Question: Here's the problem: The EJB throws this exception (from the glassfish logs):
'''
SEVERE: Attempting to confirm previously confirmed login using confirmation UUID: b90b33ca-dc69-41c1-9c60-99152810c89b
com.extremelatitudesoftware.els_commons.exceptions.LoginPreviouslyConfirmedException: Attempting to confirm previously confirmed login using confirmation UUID: b90b33ca-dc69-41c1-9c60-99152810c89b
at com.extremelatitudesoftware.security.auth.CredentialsController.checkForPreviousConfirmation(CredentialsController.java:244)
'''
And on the client side of the exception stack (down at the bottom) I see this:
'''
WARNING: StandardWrapperValve[Faces Servlet]: PWC1406: Servlet.service() for servlet Faces Servlet threw exception
java.lang.NullPointerException
at com.extremelatitudesoftware.accesscontrol.registration.RegistrationConfirmationBean.setChallengeQuestion(RegistrationConfirmationBean.java:61)
at com.extremelatitudesoftware.accesscontrol.registration.RegistrationConfirmationBean.fetchChallengeResponse(RegistrationConfirmationBean.java:51)
'''
And of course in the browser I get a generic 500 exception error that says there was a null pointer exception.
I want to have a custom error page that detects the "com.extremelatitudesoftware.els_commons.exceptions.LoginPreviouslyConfirmedException" and say something like "Oops you already confirmed this!"
Can someone point me in the right direction for getting the client/JSF layer to correctly "see" the exception so that this may be done.
I have a method in the EJB layer that checks to see if a user has previously confirmed their login account. If they haven't it processes their request to confirm their new account. If they have say gone back to an old email and said, hmmmmm let's click on that again, the back end will detect that, throw the exception with the intent of it being picked up by the JSF/client layer and the user will be advised that the account is already confirmed.
---
Adding example code:
Method checking for condition and throwing exception if necessary. Note that the majority of the time this won't happen so I want to use this mechanism instead of making unnecessary calls time someone confirms their account.
'''
...
private void checkForPreviousConfirmation(Credentials cr)
throws LoginPreviouslyConfirmedException {
if (!(CredentialsStatusType.PENDING.equals(cr.getStatus()))
|| !(CredentialsDispositionType.WAITING.equals(cr.getDisposition()))) {
String msg = "Attempting to confirm previously confirmed login using "
+ "confirmation UUID: " + cr.getConfirmationUuid();
Logger.getLogger(CredentialsController.class.getName()).log(Level.INFO,
msg);
throw new LoginPreviouslyConfirmedException(msg);
}
}
'''
The custom exception:
'''
public class LoginPreviouslyConfirmedException extends RuntimeException {
public LoginPreviouslyConfirmedException(String msg, Throwable cause) {
super(msg, cause);
}
public LoginPreviouslyConfirmedException(String msg) {
super(msg);
}
}
'''
This is in the ManagedBean in the JSF tier. It is called via: preRenderView
'''
...
public void fetchChallengeResponse() {
try {
crespList = regFacade.fetchChallengeResponse(confirmUuid);
} catch (LoginPreviouslyConfirmedException ex) {
String msg = "Attempting to confirm previously confirmed login using " + "confirmation UUID: " + getConfirmUuid();
Logger.getLogger(RegistrationConfirmationBean.class.getName()).log(Level.SEVERE, msg, ex);
FacesContext facesContext = FacesContext.getCurrentInstance();
Application application = facesContext.getApplication();
NavigationHandler navigationHandler = application.getNavigationHandler();
navigationHandler.handleNavigation(facesContext, null, "faces/errorpages/already_confirmed.xhtml");
facesContext.renderResponse();
}catch (Exception ex){
String msg = "Including this to see if the previously confirmed exception was skipped over";
Logger.getLogger(RegistrationConfirmationBean.class.getName()).log(Level.SEVERE, msg, ex);
}
this.setChallengeQuestion();
}
'''
This is what the log shows:
'''
INFO: Attempting to confirm previously confirmed login using confirmation UUID: b90b33ca-dc69-41c1-9c60-99152810c89b
WARNING: EJB5184:A system exception occurred during an invocation on EJB CredentialsController, method: public java.util.ArrayList com.extremelatitudesoftware.security.auth.CredentialsController.fetchChallengeResponseByCredentialUuid(java.lang.String) throws com.extremelatitudesoftware.els_commons.exceptions.LoginPreviouslyConfirmedException
WARNING: javax.ejb.TransactionRolledbackLocalException: Exception thrown from bean
'''
Then a couple traces down:
'''
SEVERE: Including this to see if the previously confirmed exception was skipped over
javax.ejb.EJBTransactionRolledbackException
'''
---
Per BalusC's suggestion I changed the code in the ManagedBean to this:
'''
public void fetchChallengeResponse() throws LoginPreviouslyConfirmedException{
crespList = regFacade.fetchChallengeResponse(confirmUuid);
this.setChallengeQuestion();
}
'''
This is in the web.xml
'''
<error-page>
<exception-type>com.extremelatitudesoftware.els_commons.exceptions.LoginPreviouslyConfirmedException</exception-type>
<location>/errorpages/already_confirmed.xhtml</location>
</error-page>
'''

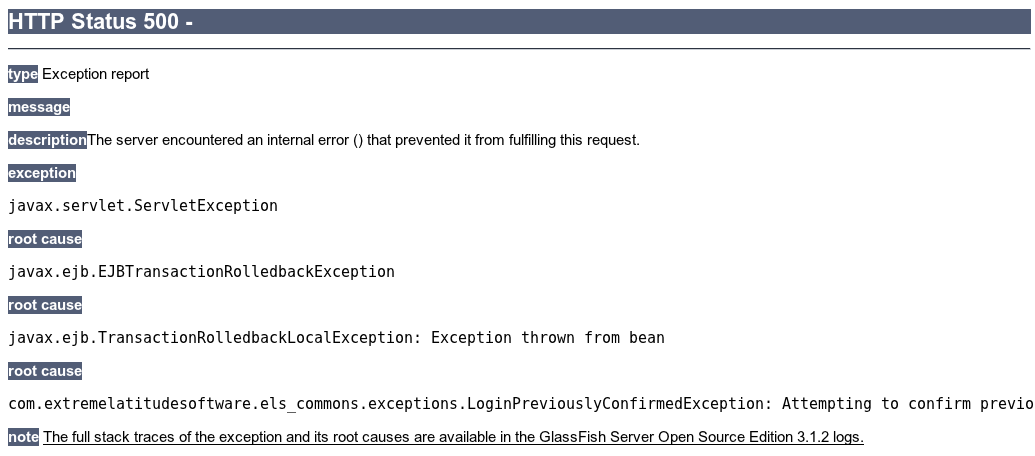
Answer: Here is the simplest and best answer I have found through researching today: Decorate the custom exception with the @ApplicationException(rollback=true) annotation.
e.g.
'''
@ApplicationException(rollback=true)
public class LoginPreviouslyConfirmedException extends Exception {...
'''
The fundamental problem was that before passing the exception to the client, the EJB container wraps at least some exceptions in an "EJBTransactionRolledBackException" wrapper. I'm not sure but it seems similar to the way JSF wants to wrap exceptions in a "ServletException" for anything raised there. It seems to me to be pretty flawed thinking to hide what the real application errors are. In any case it prevents the client from "seeing" any kind of special case exception you might throw with the reason being it is something you or your user can correct without aborting the whole operation. That is, all it will see is the EJBTransactionRolledBackException which is used to wrap a multitude of exceptions. Doing this makes it impossible to easily debug or handle exceptions. Fortunately in the latest issues of JEE they included @ApplicationException annotation to counteract this behaviour. Although I don't see why they don't just stop wrapping exceptions altogether.
In any case, the @ApplicationException(rollback=true) tells the server not to wrap the exception in a EJBTransactionRolledBackException and pass it, as is, back to the client. This allows the client to see what the real exception is so it will have a chance of handling it gracefully. Specifying "rollback=true" tells the server to roll back the current transaction. If you don't, it defaults to false and will just drop everything right there. Ending it all at whatever state things are in.
If the custom exception inherits from Exception, and the method in the EJB session bean throws it, the method doing the calling in the JSF ManagedBean will have to throw it too. If it inherits from RuntimeException, it will not.
In any case the exception will not be wrapped by EJBTransactionRolledBackException, so when it gets back up to JSF layer the exception page defined in web.xml for the custom exception will be called. No need catch the exception in the managed bean. No filtering required. No special navigation rules required. However if you do want to catch it, it can be caught. Without the @ApplicationException, it won't be (because it is wrapped).
Info found here (among other places):
<URL>
<URL>
<URL>
Anyway this works. Just wished I figured out the right search terms on Google sooner.